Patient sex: F
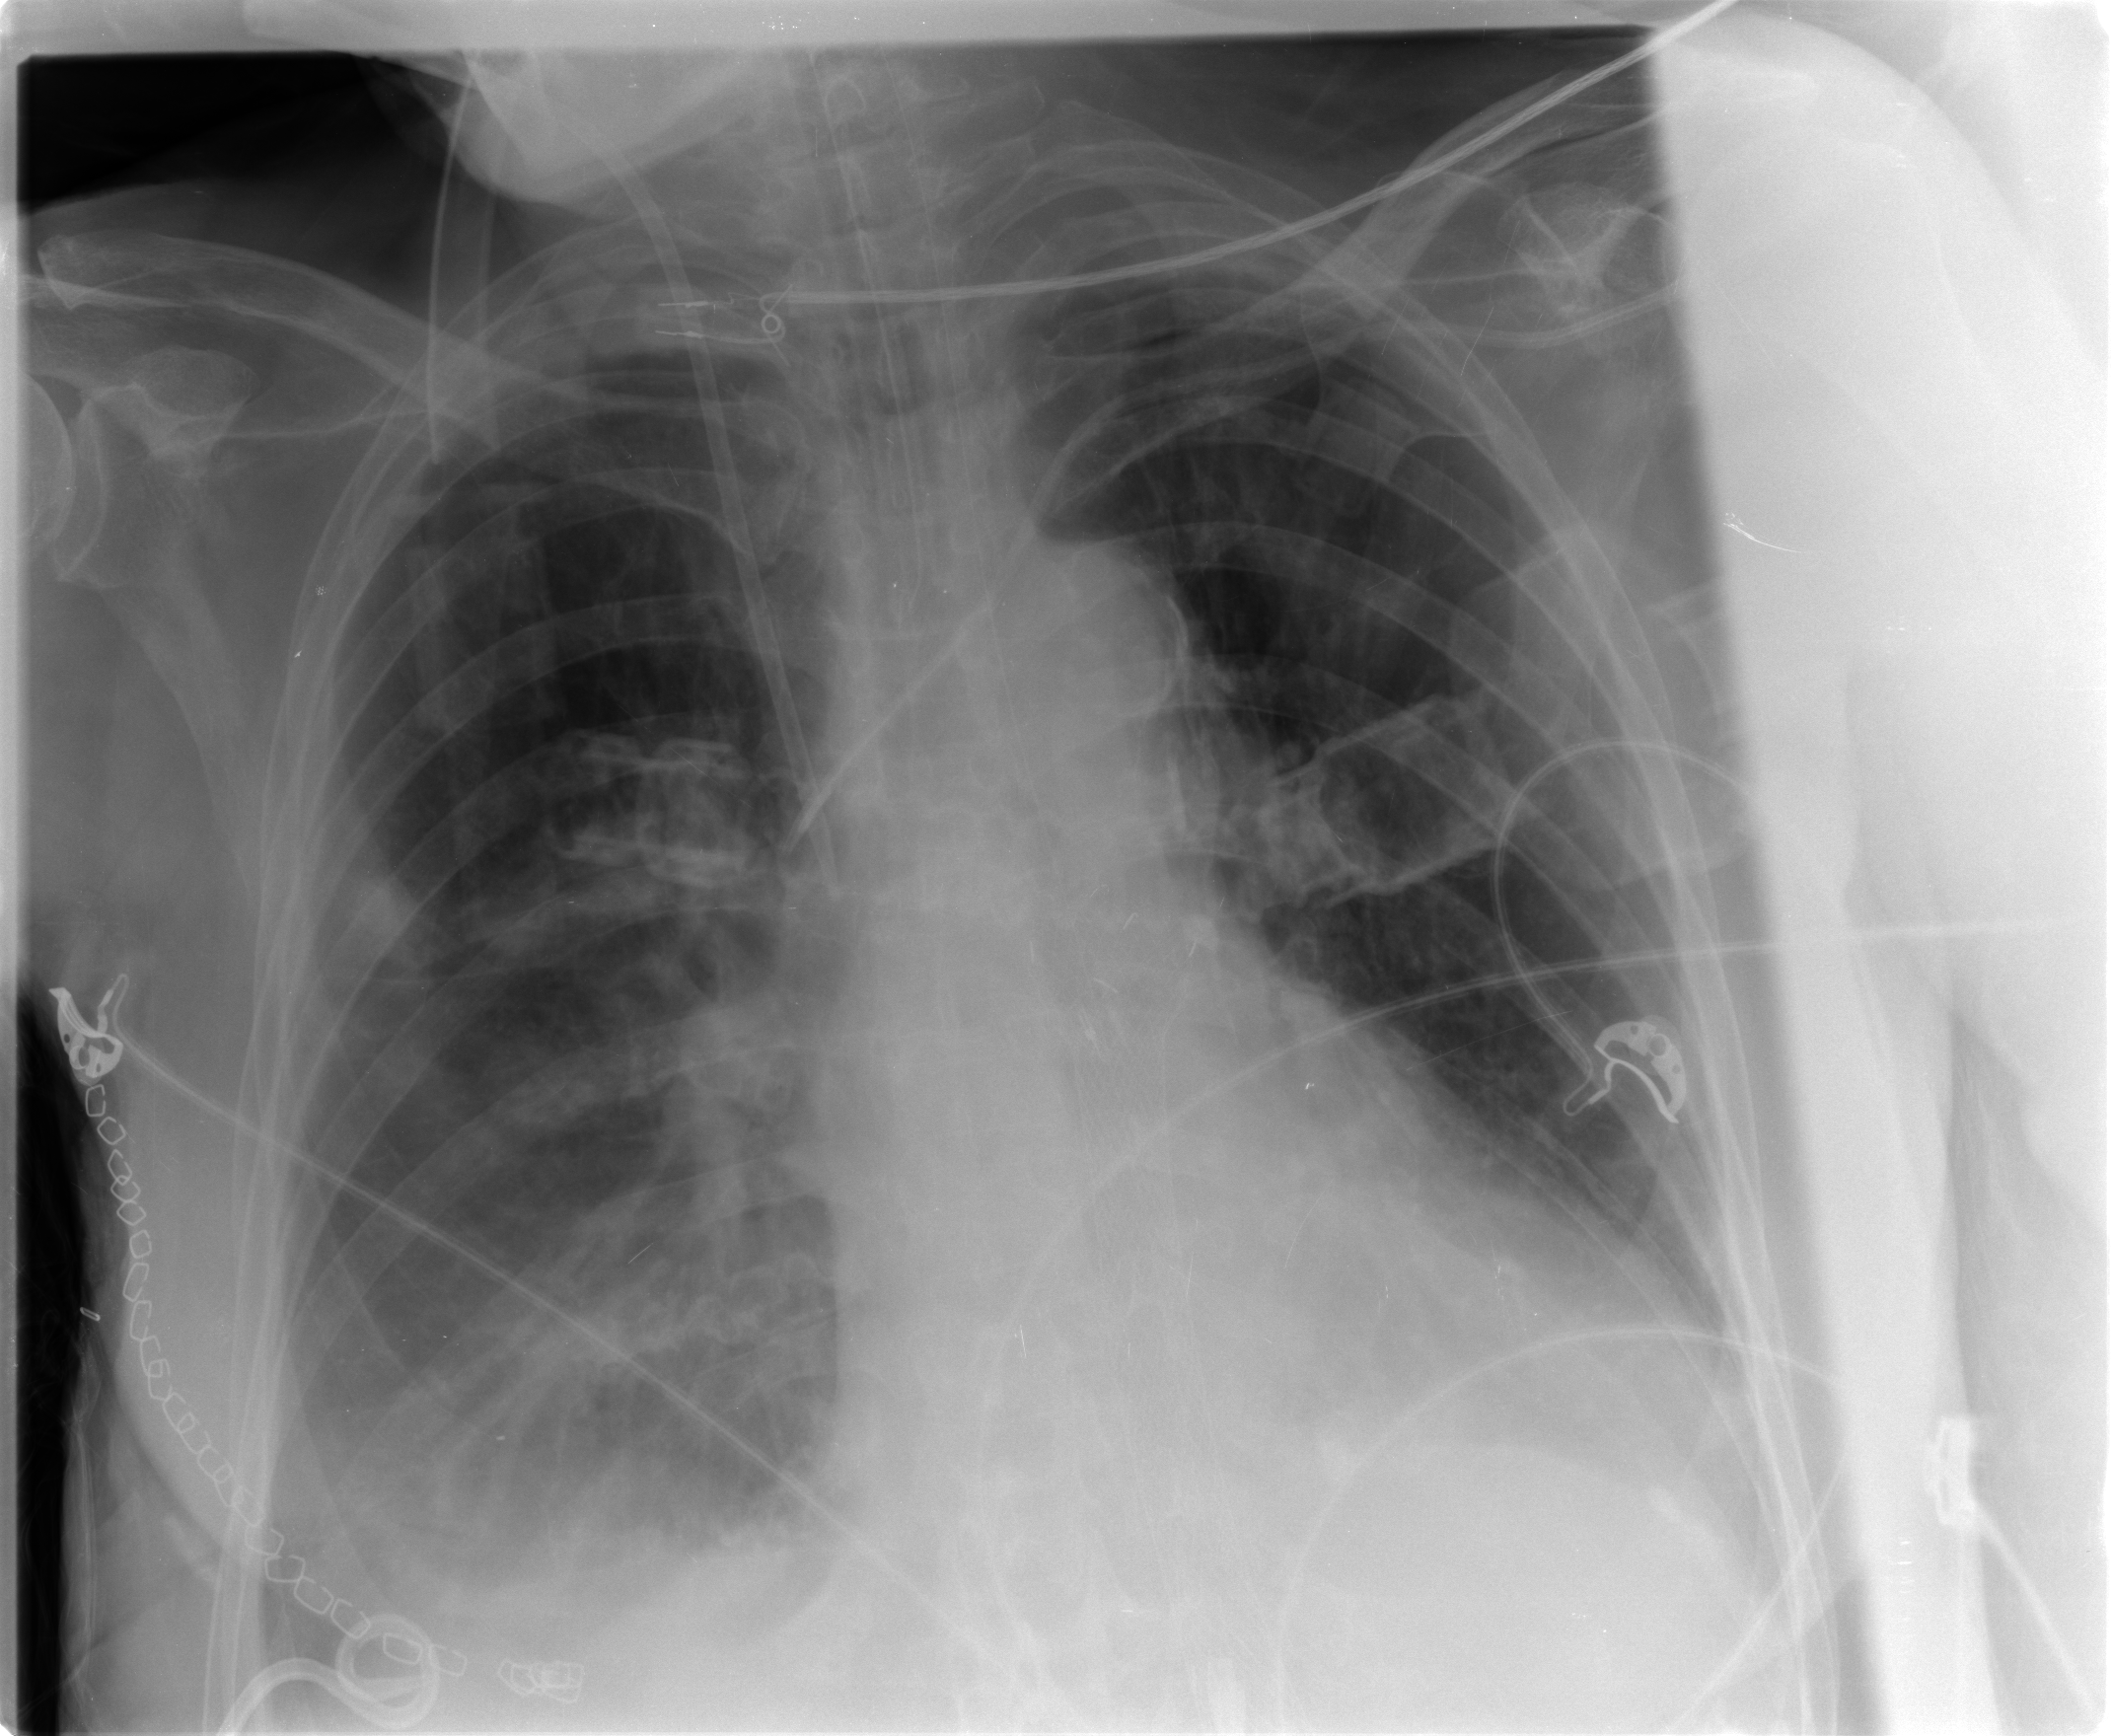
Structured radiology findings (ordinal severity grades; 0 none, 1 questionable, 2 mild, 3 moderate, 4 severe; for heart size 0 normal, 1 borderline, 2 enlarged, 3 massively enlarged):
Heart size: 2
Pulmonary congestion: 2
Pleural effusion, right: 2
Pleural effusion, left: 2
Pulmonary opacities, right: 3
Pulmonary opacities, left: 0
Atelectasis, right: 3
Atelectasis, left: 2